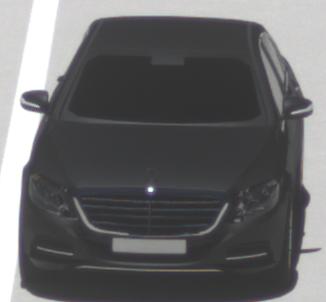
Make: Mercedes-Benz
Model: S 400 HYBRID
Detailed model: S-Class (222) Limousine
Model produced from: 2013/05
Model produced until: 2015/04
Doors: 4
Color: black
Road condition: dry road
Daytime: midday
Contrast: high contrast